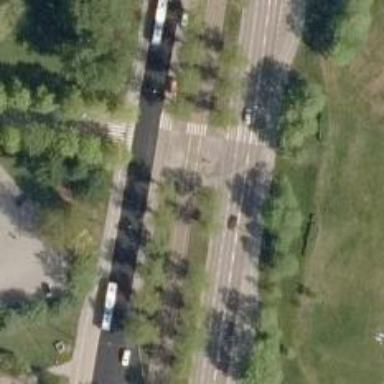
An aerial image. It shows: Tram railway with separate physical segregation. The railway is electrified with contact lines.